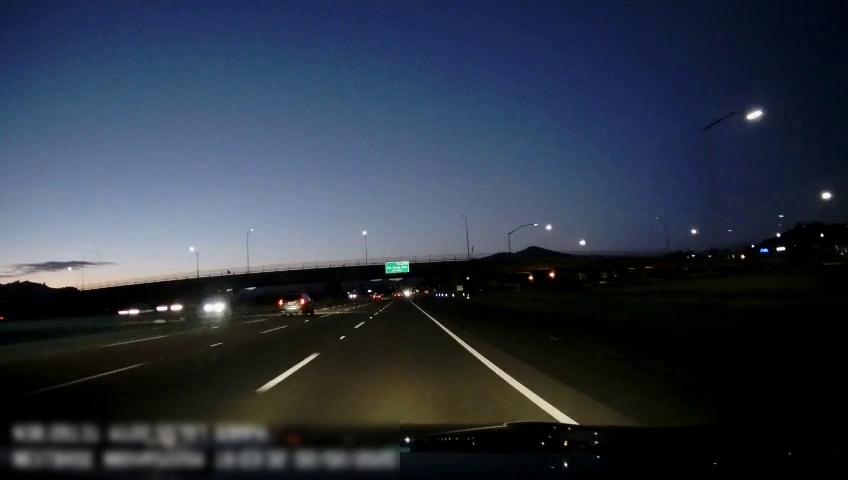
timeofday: Dusk/Dawn/Twilight
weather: Other
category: Drivable Space
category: Vehicles | SUV
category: Vehicles | SUV
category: Vehicles | Car
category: Vehicles | SUV
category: Vehicles | Truck
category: Lanes | Alternate Lane
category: Lanes | Alternate Lane
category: Lanes | Alternate Lane
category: Lanes | Alternate Lane
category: Lanes | Alternate Lane
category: Traffic | Signs